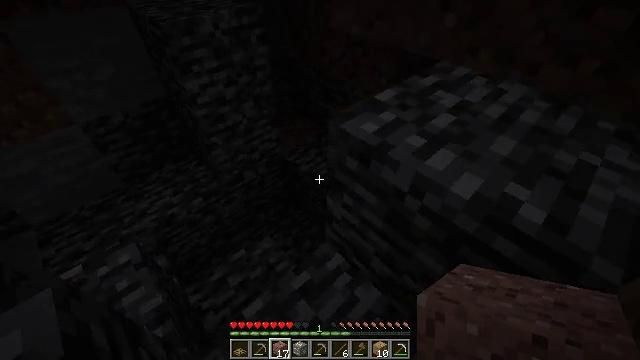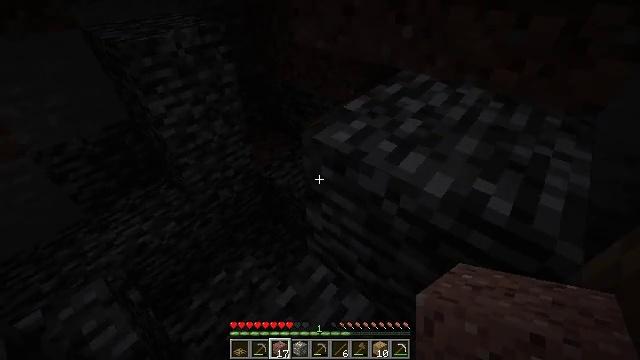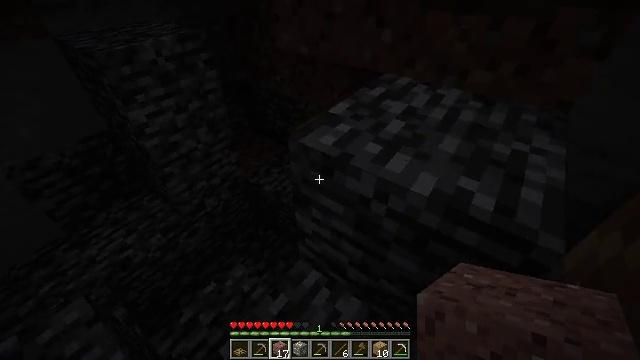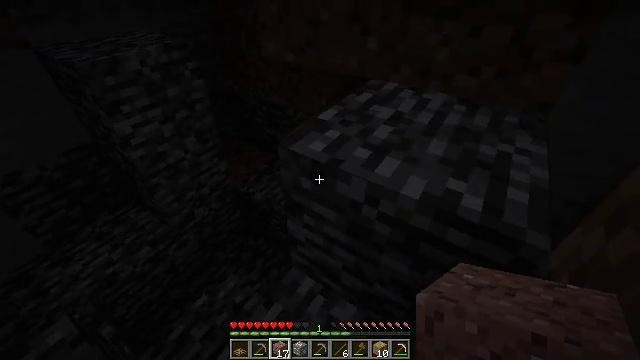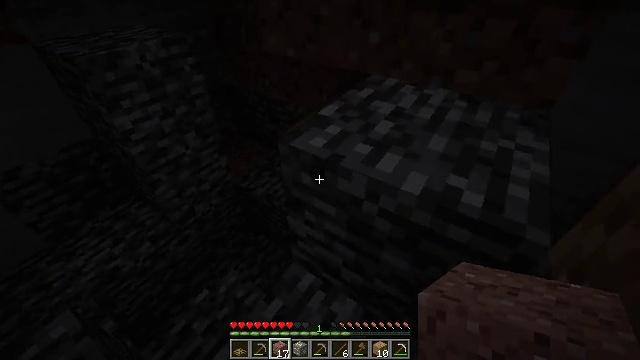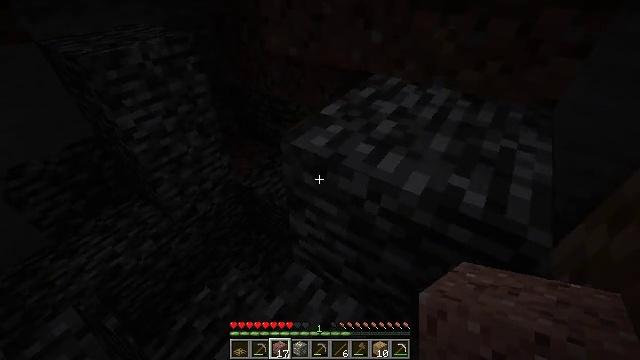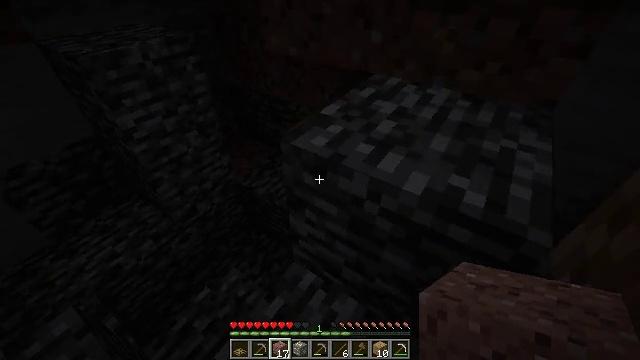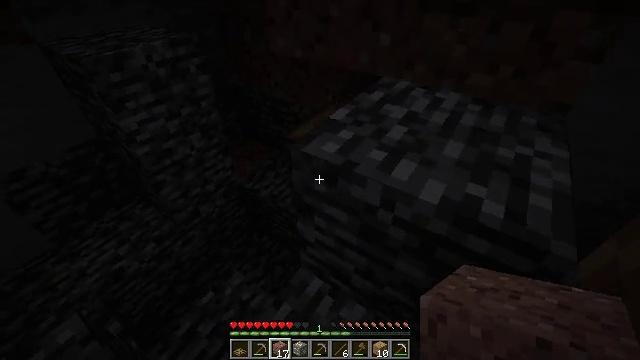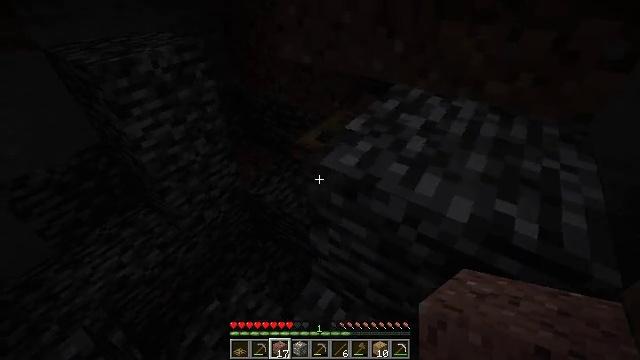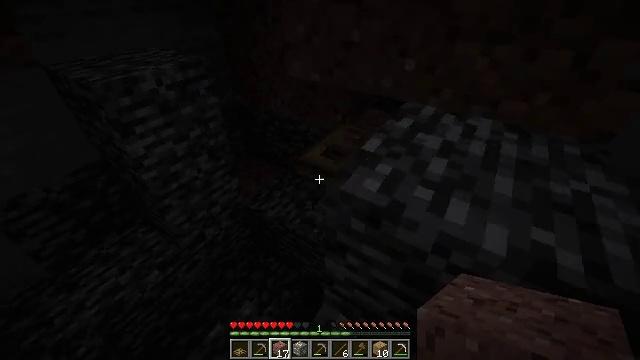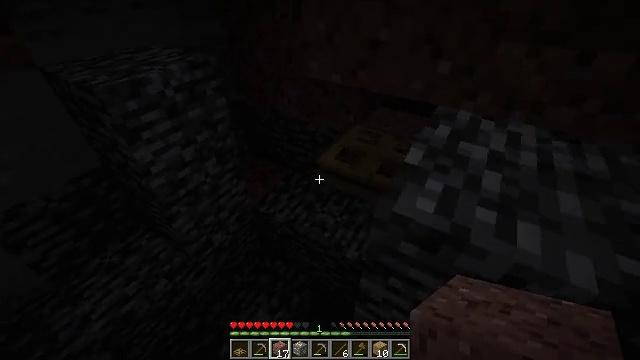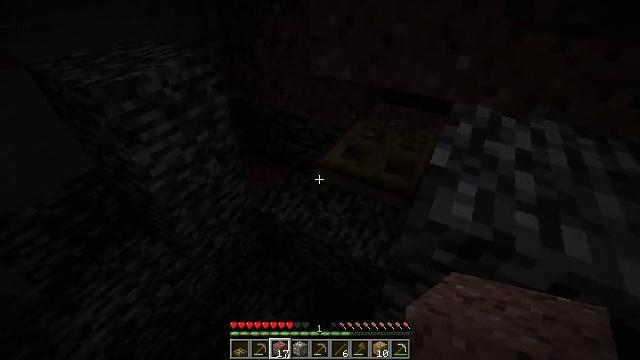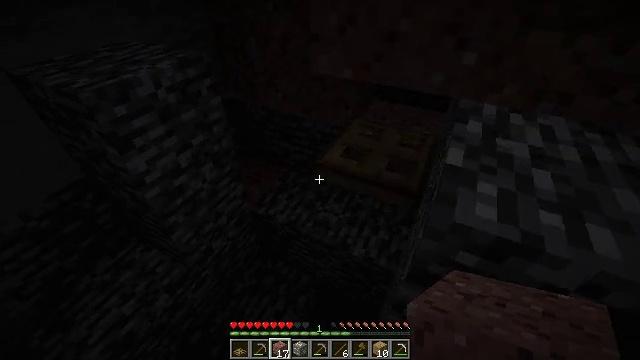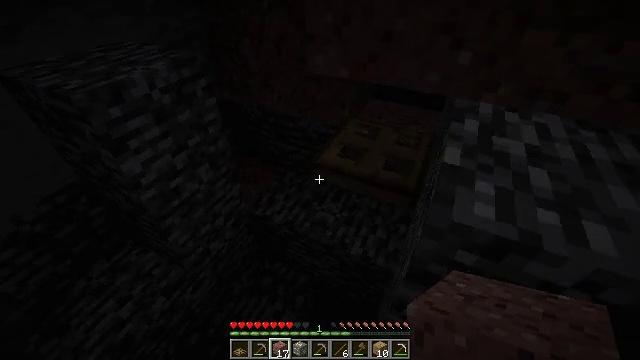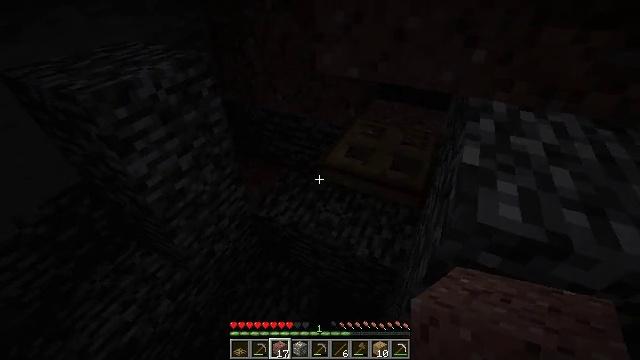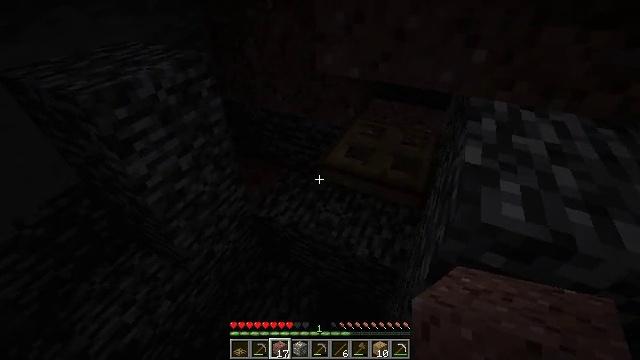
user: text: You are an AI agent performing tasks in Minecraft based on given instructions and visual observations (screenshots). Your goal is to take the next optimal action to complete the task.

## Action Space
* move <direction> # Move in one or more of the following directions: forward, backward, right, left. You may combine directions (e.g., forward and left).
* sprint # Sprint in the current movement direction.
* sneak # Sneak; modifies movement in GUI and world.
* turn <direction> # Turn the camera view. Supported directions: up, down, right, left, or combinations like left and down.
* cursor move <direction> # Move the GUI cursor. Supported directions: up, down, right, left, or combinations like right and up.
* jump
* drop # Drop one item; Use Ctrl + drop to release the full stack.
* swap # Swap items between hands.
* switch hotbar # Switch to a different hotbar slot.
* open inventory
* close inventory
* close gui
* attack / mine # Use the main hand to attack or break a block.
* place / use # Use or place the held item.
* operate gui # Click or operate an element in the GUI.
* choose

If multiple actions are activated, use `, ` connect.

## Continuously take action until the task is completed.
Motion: motion action
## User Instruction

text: Break the oak trapdoor to collect it.
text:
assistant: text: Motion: turn right and up
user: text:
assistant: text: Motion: turn right
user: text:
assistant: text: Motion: turn right and up
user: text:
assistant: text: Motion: no_op
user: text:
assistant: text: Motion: no_op
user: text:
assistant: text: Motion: no_op
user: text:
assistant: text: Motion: move left
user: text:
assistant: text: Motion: move left
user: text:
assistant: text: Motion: move left, turn right and up
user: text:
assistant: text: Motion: move left, turn right and down
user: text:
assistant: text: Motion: move left, turn right and down
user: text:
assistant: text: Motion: turn right
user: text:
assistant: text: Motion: turn right
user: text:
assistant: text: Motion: no_op
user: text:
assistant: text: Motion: no_op
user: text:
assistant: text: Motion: no_op
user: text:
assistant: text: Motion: no_op
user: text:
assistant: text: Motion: no_op
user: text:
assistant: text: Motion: no_op
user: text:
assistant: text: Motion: turn right
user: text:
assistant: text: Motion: turn right
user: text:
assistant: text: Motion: turn right
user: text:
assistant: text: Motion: no_op
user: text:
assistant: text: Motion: no_op
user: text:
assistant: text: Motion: no_op
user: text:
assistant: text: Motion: no_op
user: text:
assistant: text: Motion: no_op
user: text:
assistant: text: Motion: no_op
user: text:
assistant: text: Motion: turn right and down
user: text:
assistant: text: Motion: turn right and down